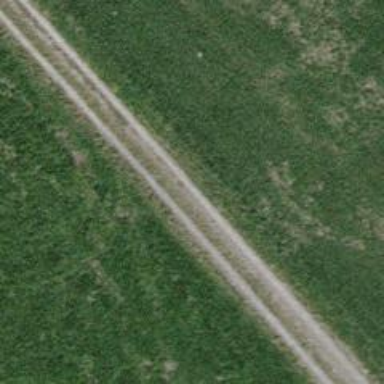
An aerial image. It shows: Compacted grade3 track.